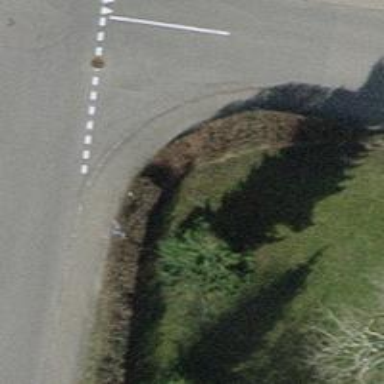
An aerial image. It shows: Hedge barrier.